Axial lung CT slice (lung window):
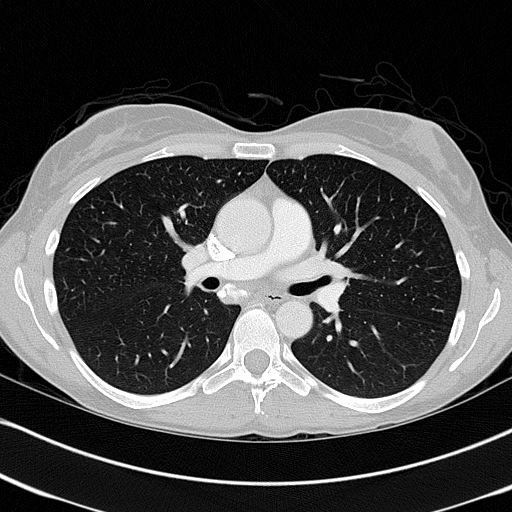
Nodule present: no